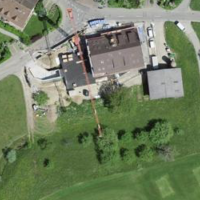
EUNIS habitat code: 55
Species observed at this site:
Polyommatus icarus